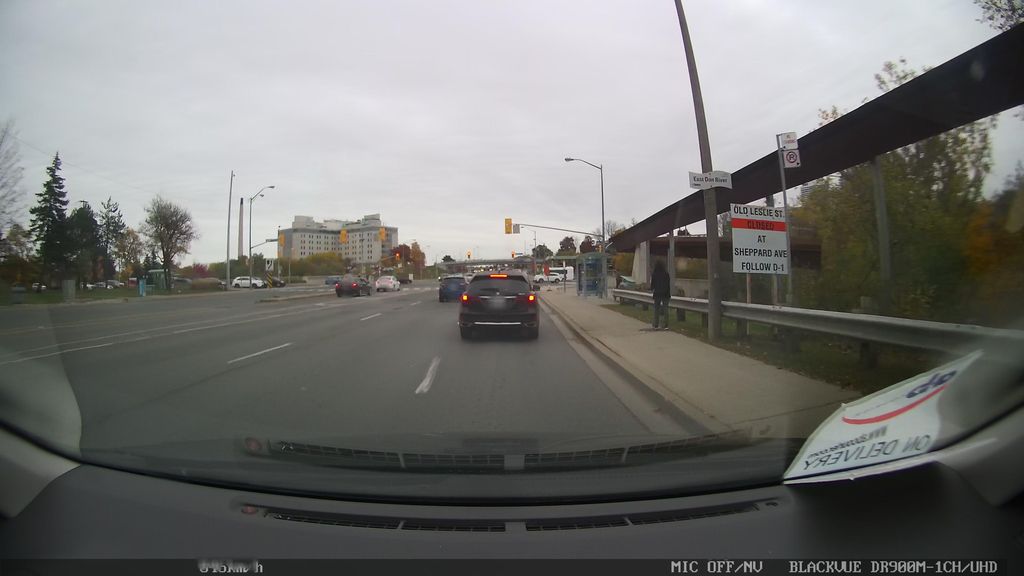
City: toronto